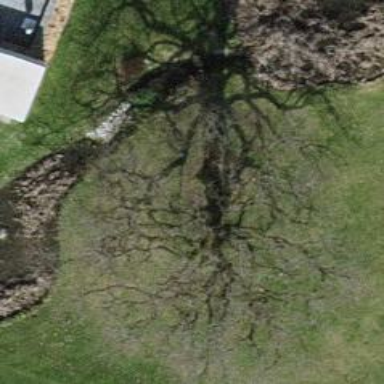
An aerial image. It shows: Single tag "natural: tree."